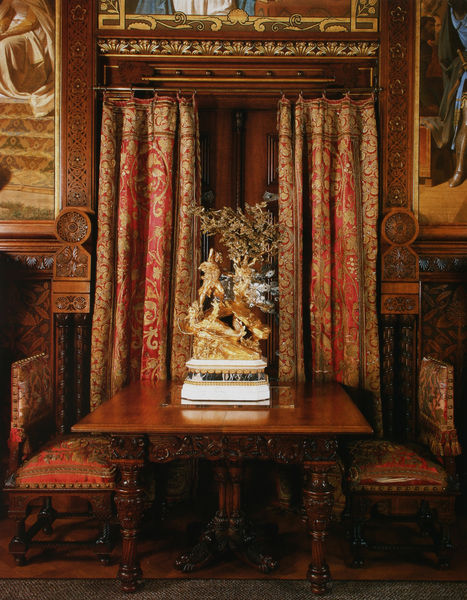
Titel: Schloss Neuschwanstein, Speisezimmer
Künstler: Julius Hofmann
Standort: Schwangau
Institution: Schloss Neuschwanstein
Schlagwörter: baum, blau, gemälde, schatten, vogel, weiß, gelb, braun, holz, licht, marmor, orange, raum, schwarz, stuhl, stühle, tisch, tür, türkis, zimmer, rot, schloss, muster, ornament, teppich, barock, rahmen, samt, sockel, bild, innenraum, möbel, tischbein, vorhang, boden, figur, gold, interieur, reich, sessel, stoff, england, rokoko, skulptur, statue, vase, deutschland, relief, bein, bilder, russland, barun, bank, kissen, dekoration, gardine, polster, glanz, dekor, ornamente, verzierung, wandgemälde, wandmalerei, türrahmen, esstisch, marmorsockel, edel, tor, foto, fotografie, photographie, nische, fuss, palast, tischbeine, asien, asiatisch, stempel, tischplatte, brokat, jagd, bänke, intarsien, schnitzerei, photo, chinesisch, china, fries, rau, öffnung, handwerk, farbfoto, polsterung, krieger, fresken, historismus, mobiliar, schiene, fresko, museum, golden, muscheln, vorhand, prunk, tafelaufsatz, rennaissance, design, aufnahme, fresco, drache, gedrechselt, geschnitzt, schnitzwerk, kostbar, aufsatz, bronzefigur, schnitzerein, vorhan, potsdam, tafeln, speisezimmer, blank, schnizerei, goldschmiedearbeit, tischschmuck, gardinenstange, tischaufsatz, sanssouci, jagdzimmer, interieeur, vertäfeung, worhang, a, wockel, kanbinett, 19. jahrundert, neuscwanstein, schnizereien, tafelung, 18. jhdt, brokatvorhang, essplatz